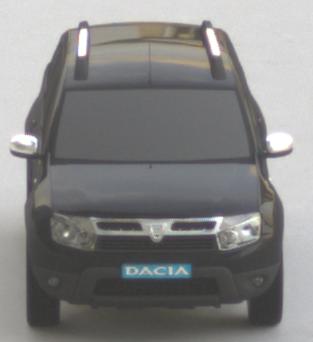
Make: Dacia
Model: Duster dCi 110 FAP
Detailed model: Duster (I)
Model produced from: 2010/06
Model produced until: 2013/11
Doors: 5
Color: black
Road condition: dry road
Daytime: sunrise or sunset
Contrast: medium contrast